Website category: phone
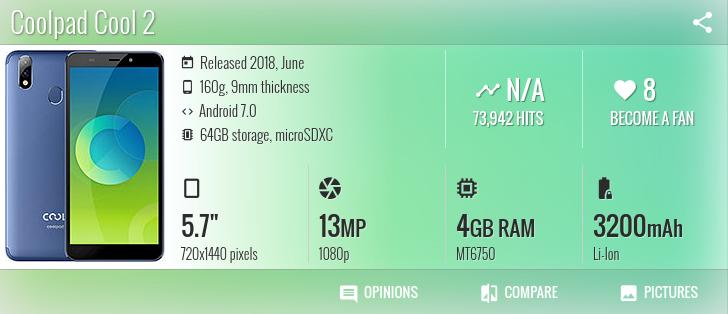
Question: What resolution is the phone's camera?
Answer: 1080p

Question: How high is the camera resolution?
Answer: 1080p

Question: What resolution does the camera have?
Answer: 1080p

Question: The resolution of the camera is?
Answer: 1080p

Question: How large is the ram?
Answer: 4 GB RAM

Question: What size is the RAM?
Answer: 4 GB RAM

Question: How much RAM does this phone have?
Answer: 4 GB RAM

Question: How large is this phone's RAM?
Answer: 4 GB RAM

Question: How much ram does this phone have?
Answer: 4 GB RAM

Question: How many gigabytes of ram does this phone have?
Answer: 4 GB RAM

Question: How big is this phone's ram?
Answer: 4 GB RAM

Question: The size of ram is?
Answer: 4 GB RAM

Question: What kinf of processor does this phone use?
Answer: MT6750

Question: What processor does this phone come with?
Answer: MT6750

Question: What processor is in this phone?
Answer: MT6750

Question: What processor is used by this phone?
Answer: MT6750

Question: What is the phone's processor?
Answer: MT6750

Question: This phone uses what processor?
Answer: MT6750

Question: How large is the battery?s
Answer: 3200 mAh

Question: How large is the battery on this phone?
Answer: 3200 mAh

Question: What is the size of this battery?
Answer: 3200 mAh

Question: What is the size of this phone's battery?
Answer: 3200 mAh

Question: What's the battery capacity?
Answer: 3200 mAh

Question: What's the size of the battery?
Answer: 3200 mAh

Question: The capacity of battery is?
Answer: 3200 mAh